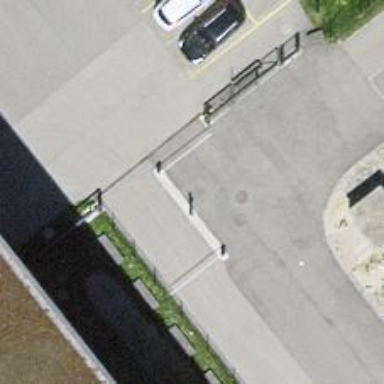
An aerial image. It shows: Road serving as parking aisle.